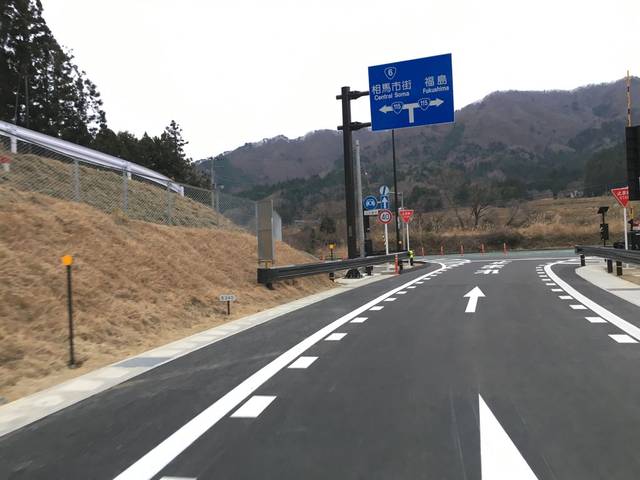
Region: Japan
Coordinates: 37.768, 140.848